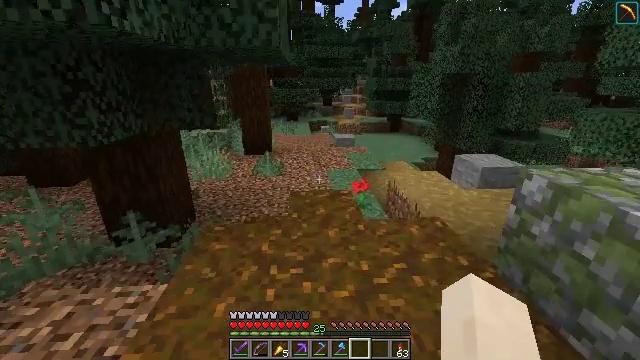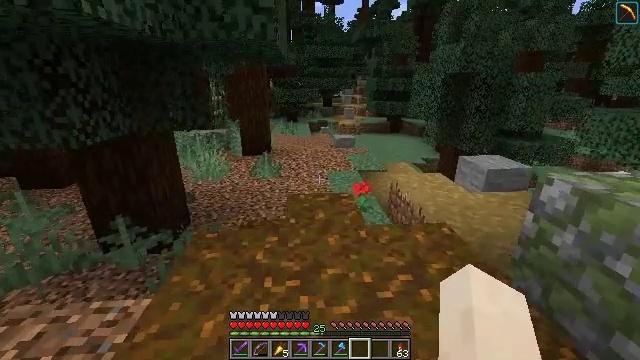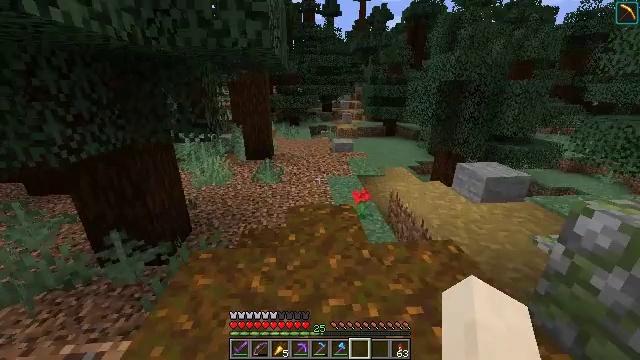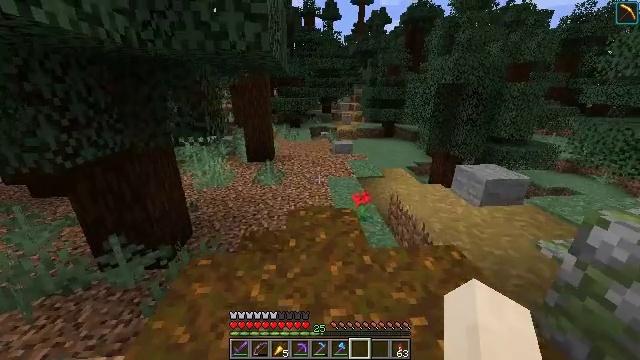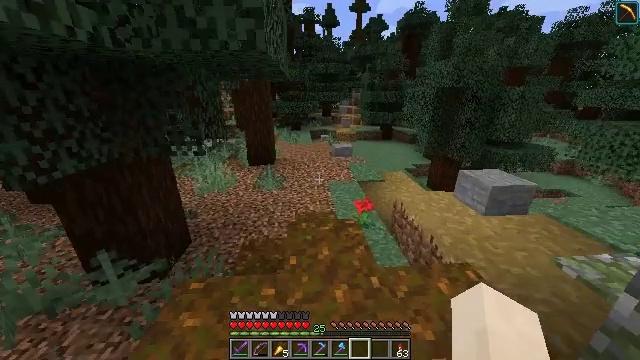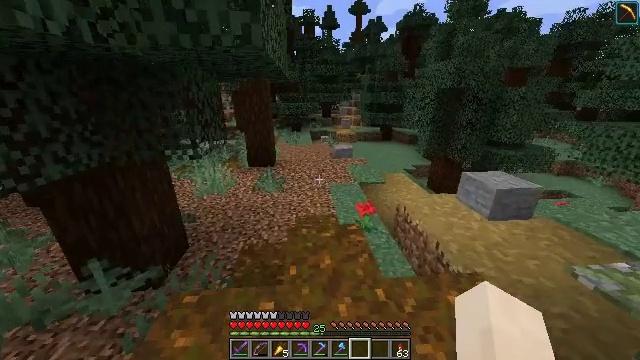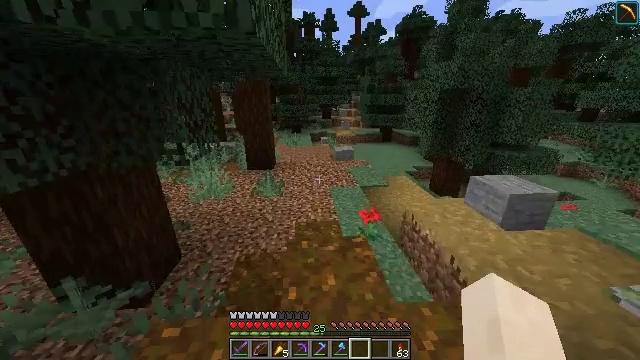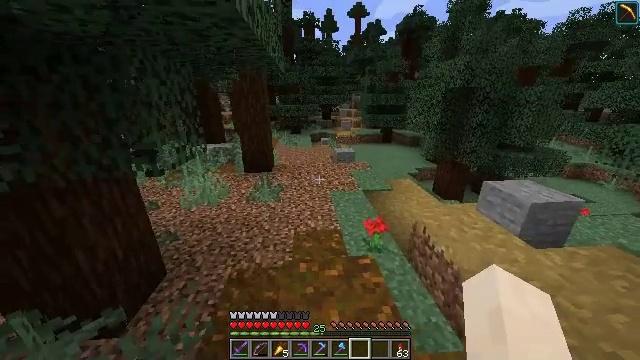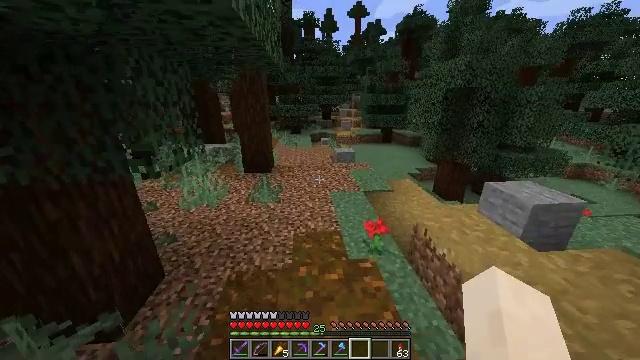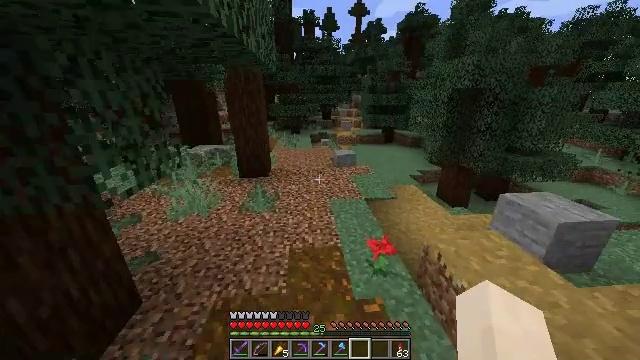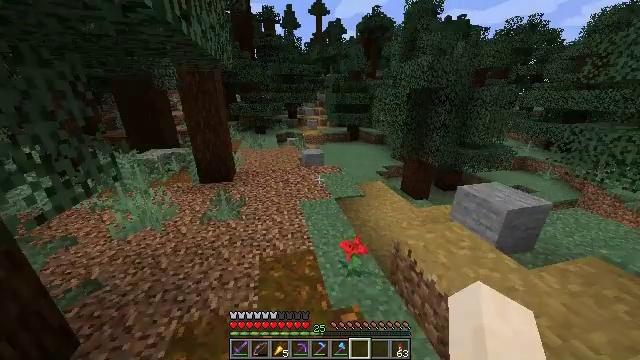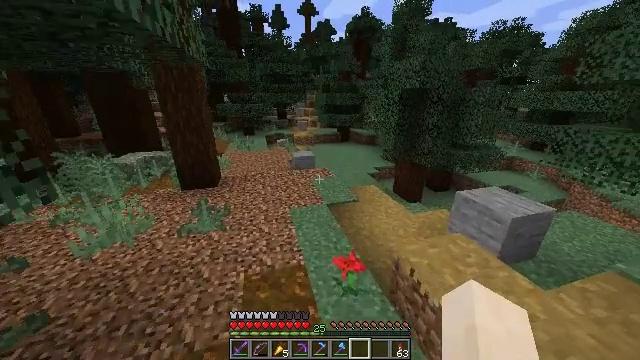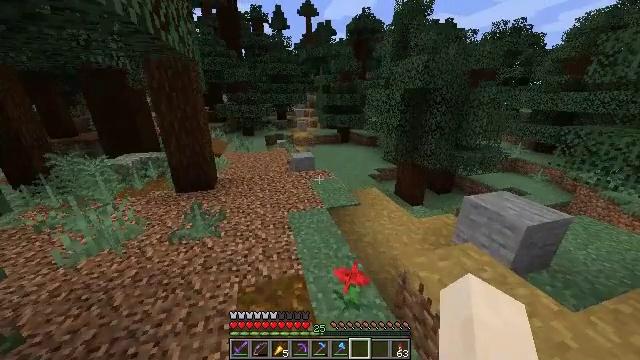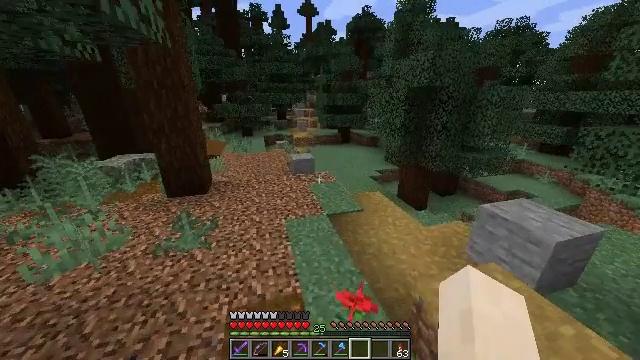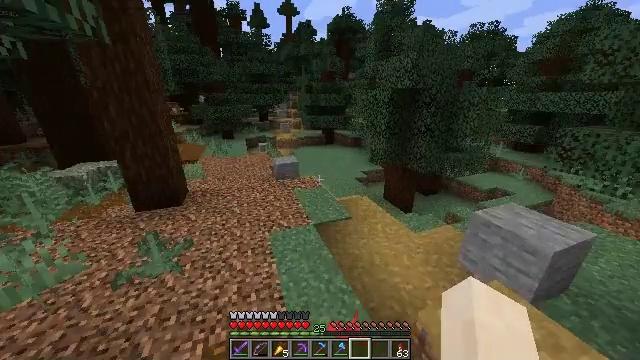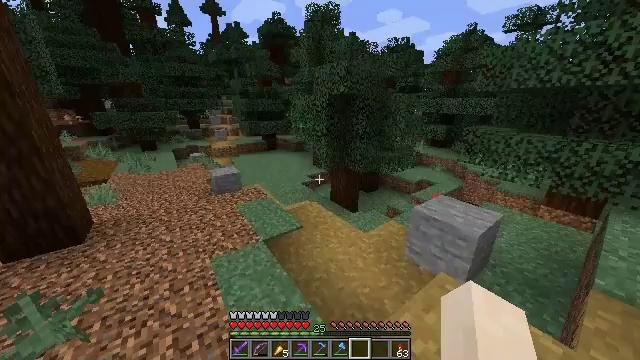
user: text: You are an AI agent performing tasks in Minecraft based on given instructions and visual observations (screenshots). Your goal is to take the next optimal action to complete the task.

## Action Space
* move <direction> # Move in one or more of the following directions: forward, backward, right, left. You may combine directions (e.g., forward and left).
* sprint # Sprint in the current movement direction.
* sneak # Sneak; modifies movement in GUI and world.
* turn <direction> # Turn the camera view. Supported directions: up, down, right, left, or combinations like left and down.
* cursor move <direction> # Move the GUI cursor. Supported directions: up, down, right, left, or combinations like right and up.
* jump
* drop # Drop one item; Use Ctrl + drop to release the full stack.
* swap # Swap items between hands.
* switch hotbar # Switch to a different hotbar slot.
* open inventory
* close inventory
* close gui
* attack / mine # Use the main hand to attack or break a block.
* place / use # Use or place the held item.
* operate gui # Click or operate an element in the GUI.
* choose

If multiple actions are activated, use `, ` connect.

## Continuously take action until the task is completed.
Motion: motion action
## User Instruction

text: Gather mossy cobblestone from a dungeon or ruin.
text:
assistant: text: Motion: move forward, sprint
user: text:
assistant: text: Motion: move forward, sprint
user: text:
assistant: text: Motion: move forward, sprint
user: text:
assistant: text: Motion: move forward, sprint
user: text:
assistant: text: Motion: move forward, sprint
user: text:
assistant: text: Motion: move forward, sprint
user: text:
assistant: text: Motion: move forward, sprint
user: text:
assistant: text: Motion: move forward, sprint
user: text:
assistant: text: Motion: move forward, sprint
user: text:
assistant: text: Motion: move forward, sprint, turn right
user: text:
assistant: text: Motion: move forward, sprint, turn right
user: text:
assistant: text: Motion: move forward, sprint
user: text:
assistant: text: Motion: move forward, sprint
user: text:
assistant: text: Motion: move forward, sprint, turn right
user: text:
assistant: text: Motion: move forward, turn right and up
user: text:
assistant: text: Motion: turn right
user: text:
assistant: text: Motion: turn right and down
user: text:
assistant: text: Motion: no_op
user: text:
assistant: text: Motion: no_op
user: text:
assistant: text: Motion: no_op
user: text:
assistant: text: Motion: no_op
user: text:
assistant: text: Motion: no_op
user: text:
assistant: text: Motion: turn right and down
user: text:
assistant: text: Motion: turn right
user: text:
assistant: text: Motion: turn right and up
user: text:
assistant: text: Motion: turn right and up
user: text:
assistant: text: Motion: turn right
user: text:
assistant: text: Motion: no_op
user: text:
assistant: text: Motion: move forward
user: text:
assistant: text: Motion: move forward